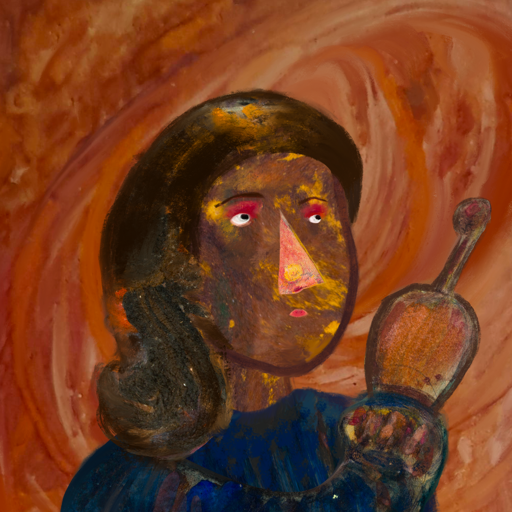
Background: Pious_Lady, Head And Neck Side: Comrade, Face Side: Irani, Bust: Pipe, Hair Side: Gypsy_Queen, Head Accessory: Blank, Second Necklace: Blank, Necklace: Blank, Baby: Blank